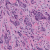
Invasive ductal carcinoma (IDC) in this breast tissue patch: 1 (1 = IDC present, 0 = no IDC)